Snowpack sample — Snodgrass Mountain, Crested Butte, Colorado (2/4/25, 12:06 PM MST)
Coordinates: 38.923, -106.968
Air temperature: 35 °F
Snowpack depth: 80 cm
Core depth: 60 cm
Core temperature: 32 °F
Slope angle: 14°, slope face: 78°
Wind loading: low
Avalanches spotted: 0
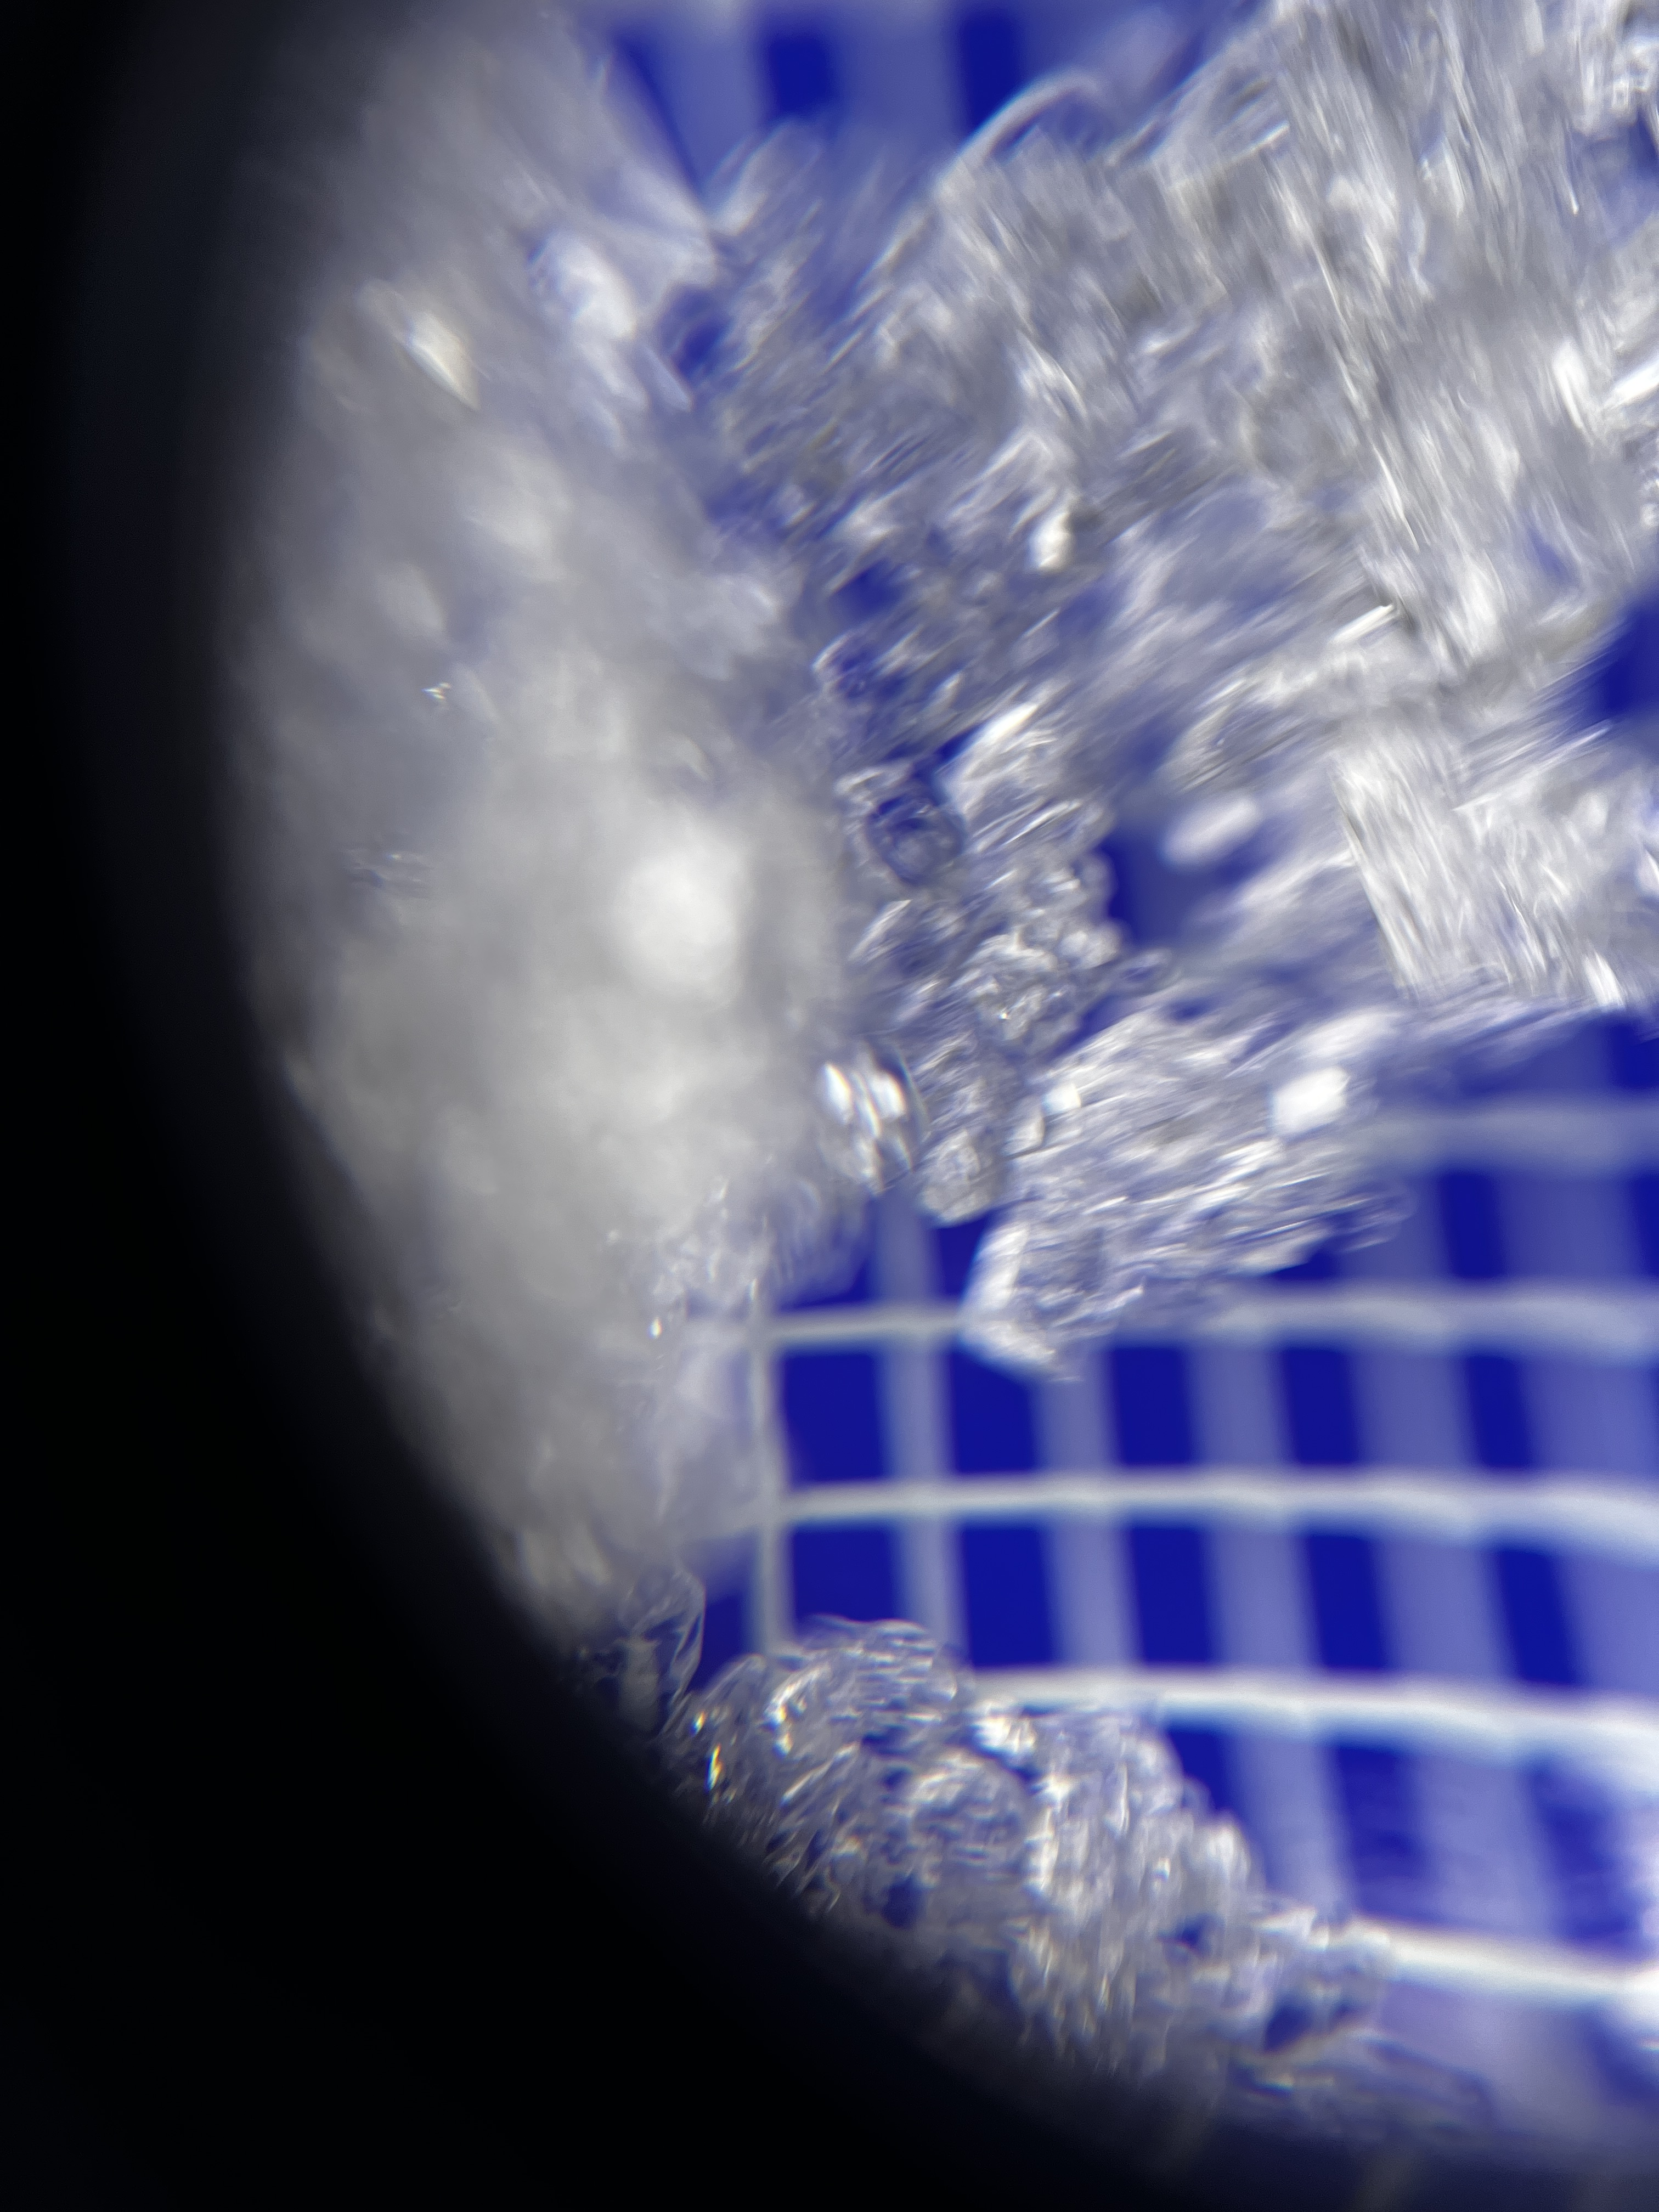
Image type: magnified_profile
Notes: No avalanches nearby, unusually warm weather for the last month reported by residents, Collected 25 yards from treeline